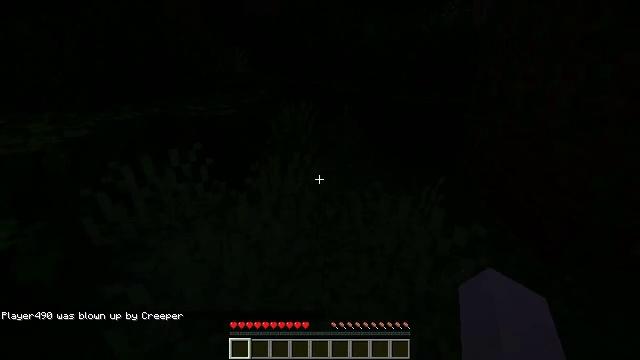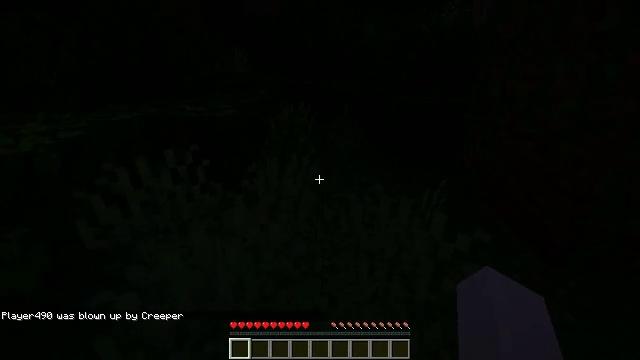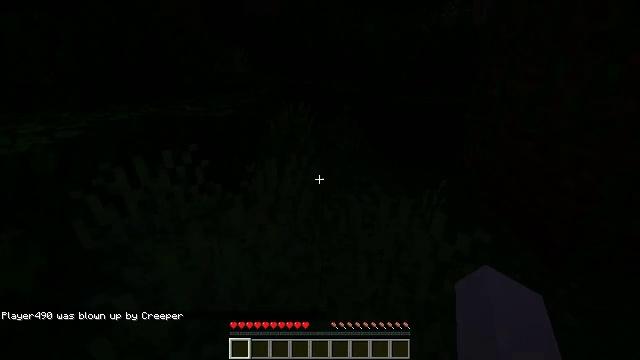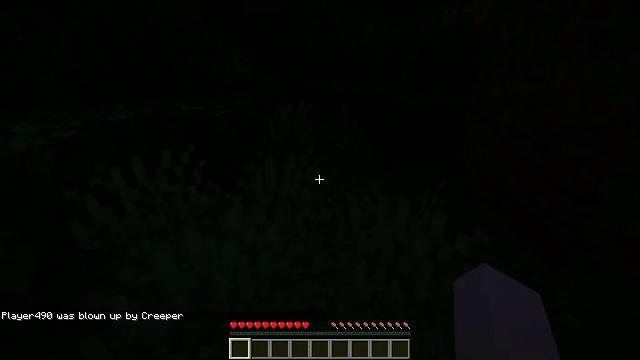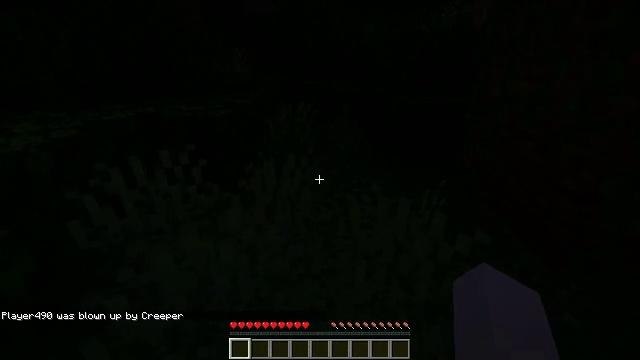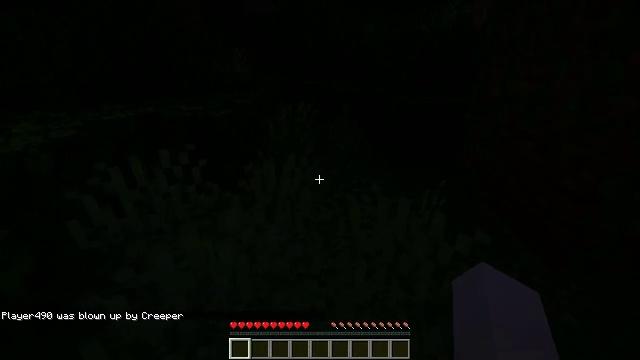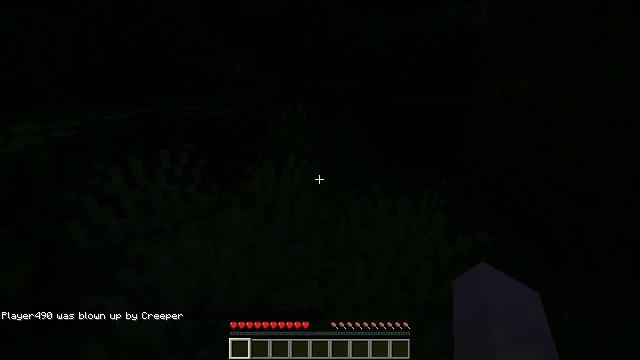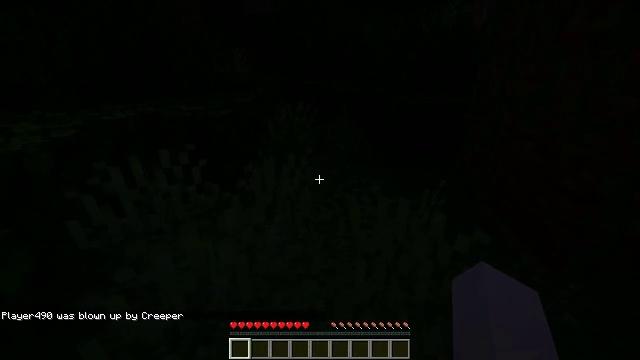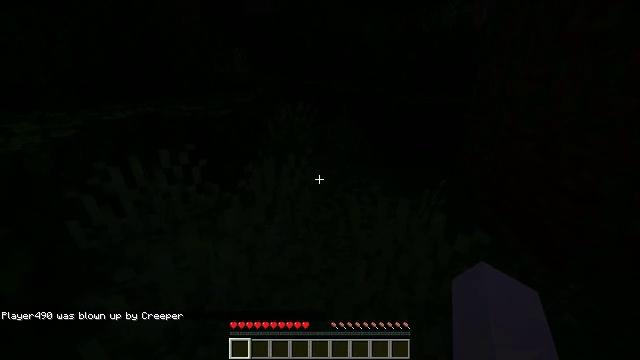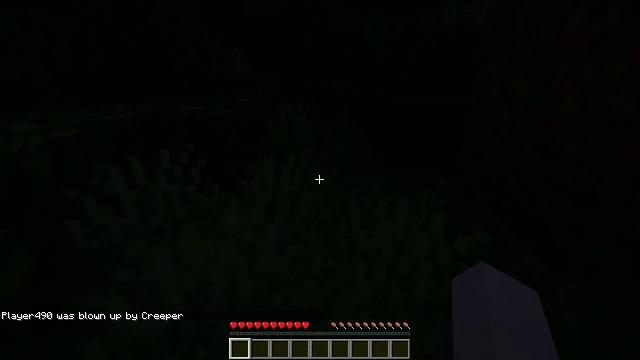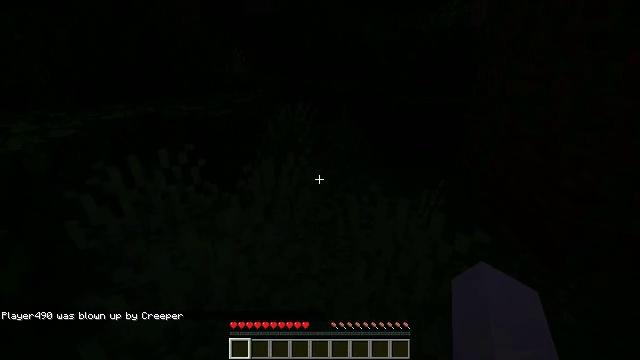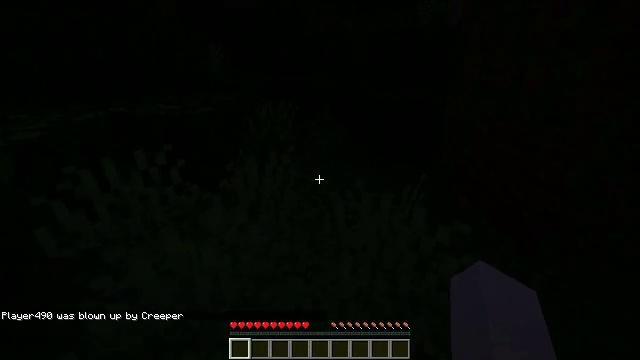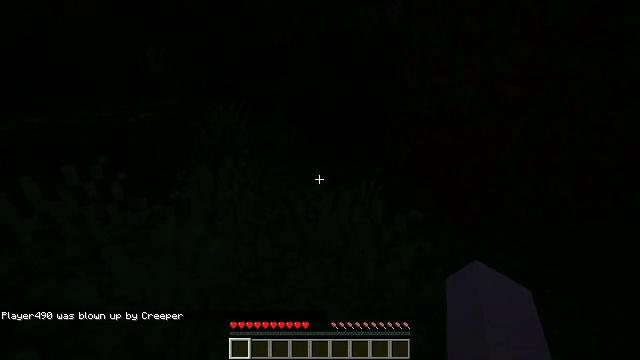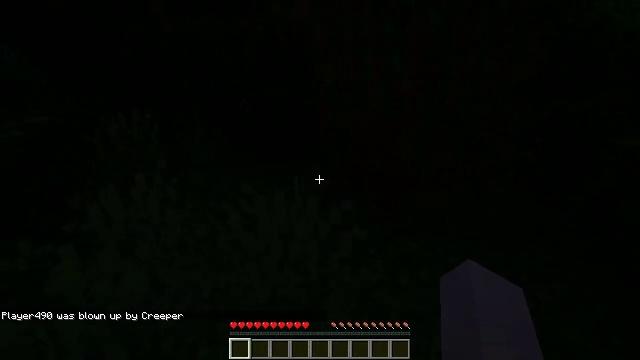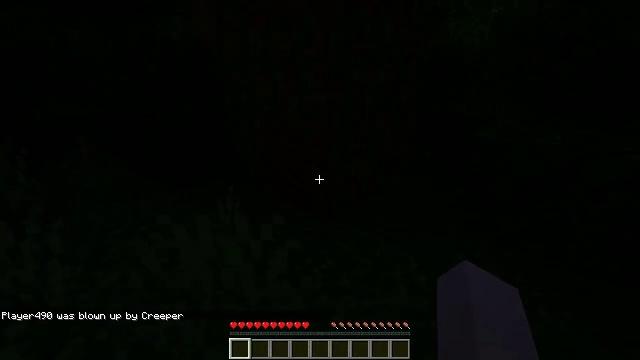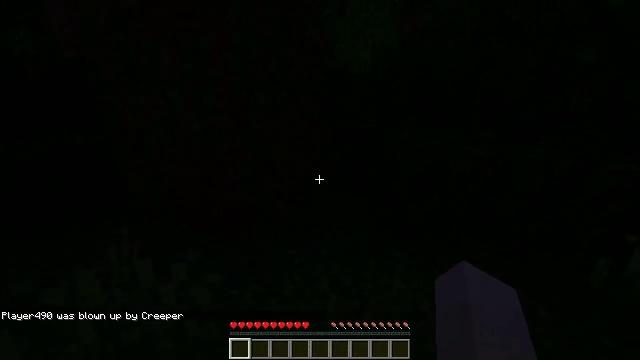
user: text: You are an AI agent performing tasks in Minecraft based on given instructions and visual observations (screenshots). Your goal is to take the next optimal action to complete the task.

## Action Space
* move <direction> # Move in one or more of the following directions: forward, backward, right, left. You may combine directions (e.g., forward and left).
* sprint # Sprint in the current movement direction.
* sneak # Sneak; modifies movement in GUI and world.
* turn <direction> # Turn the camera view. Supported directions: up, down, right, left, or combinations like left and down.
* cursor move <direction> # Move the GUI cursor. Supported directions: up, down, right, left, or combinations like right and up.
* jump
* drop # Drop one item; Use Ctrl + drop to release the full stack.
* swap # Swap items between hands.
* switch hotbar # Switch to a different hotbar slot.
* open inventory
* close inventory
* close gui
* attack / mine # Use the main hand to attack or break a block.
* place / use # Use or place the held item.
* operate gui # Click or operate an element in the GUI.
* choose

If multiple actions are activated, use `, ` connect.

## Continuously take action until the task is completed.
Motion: motion action
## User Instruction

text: Collect bamboo for crafting.
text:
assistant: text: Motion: no_op
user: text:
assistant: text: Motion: no_op
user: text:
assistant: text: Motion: no_op
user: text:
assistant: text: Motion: no_op
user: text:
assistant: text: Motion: no_op
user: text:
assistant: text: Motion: no_op
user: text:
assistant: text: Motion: no_op
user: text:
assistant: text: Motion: no_op
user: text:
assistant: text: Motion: no_op
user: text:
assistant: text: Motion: no_op
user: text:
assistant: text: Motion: turn right
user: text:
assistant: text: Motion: turn right
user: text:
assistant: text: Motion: turn right
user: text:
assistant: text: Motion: turn right and up
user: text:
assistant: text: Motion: turn right and up
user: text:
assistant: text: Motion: turn right and up
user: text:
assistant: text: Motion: turn right
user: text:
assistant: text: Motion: turn right
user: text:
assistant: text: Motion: turn right
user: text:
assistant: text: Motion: turn right
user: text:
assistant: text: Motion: no_op
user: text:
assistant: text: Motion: turn right
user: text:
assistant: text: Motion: turn right
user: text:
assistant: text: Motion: no_op
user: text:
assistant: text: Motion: no_op
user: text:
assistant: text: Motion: no_op
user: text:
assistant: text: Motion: no_op
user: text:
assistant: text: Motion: no_op
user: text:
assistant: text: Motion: no_op
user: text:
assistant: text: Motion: no_op